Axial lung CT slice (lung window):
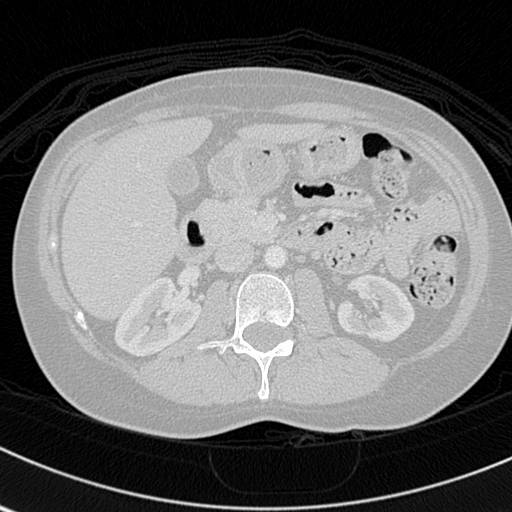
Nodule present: no